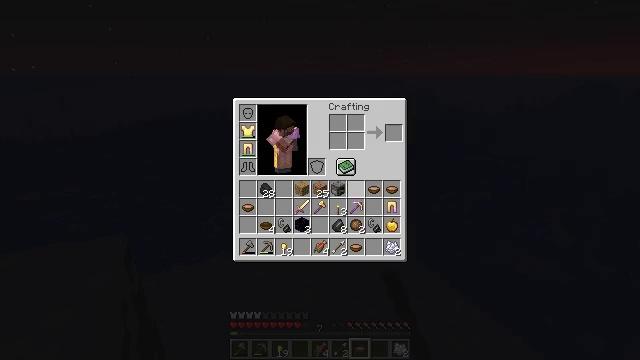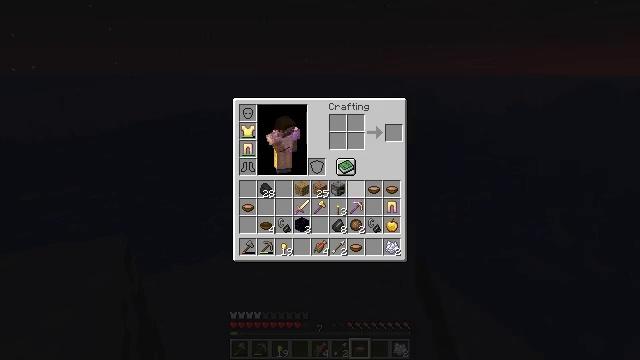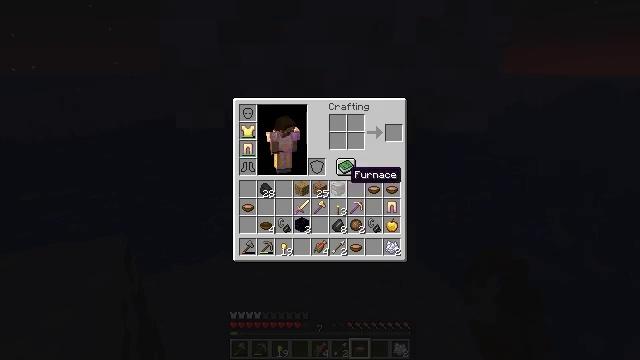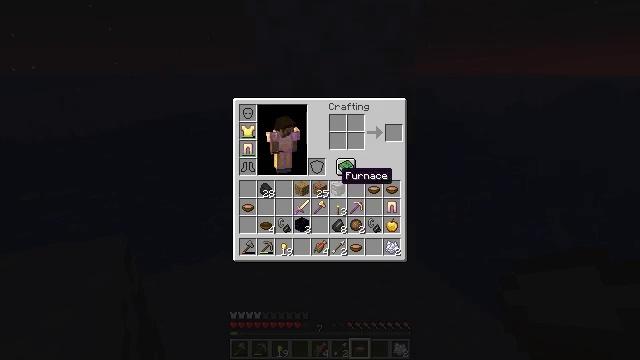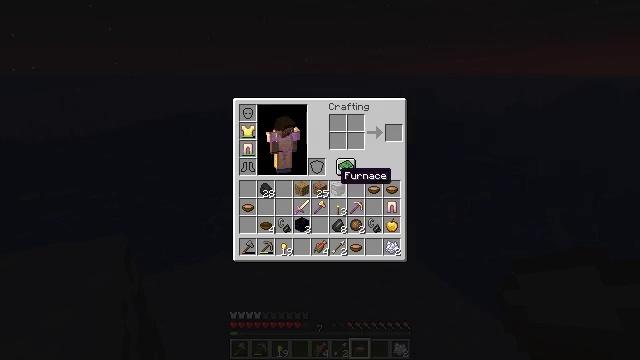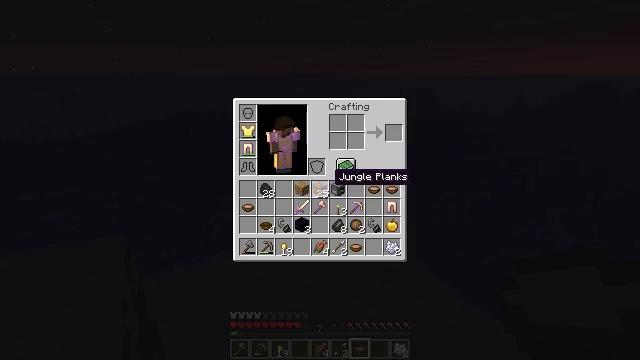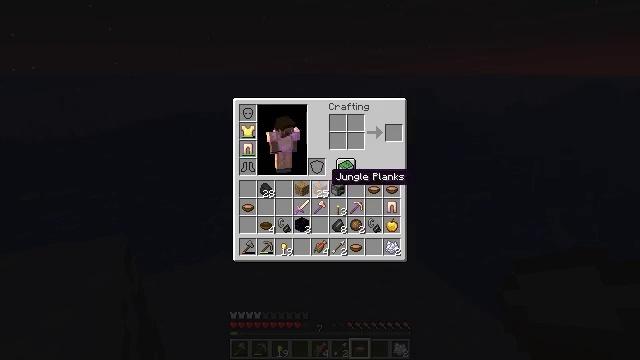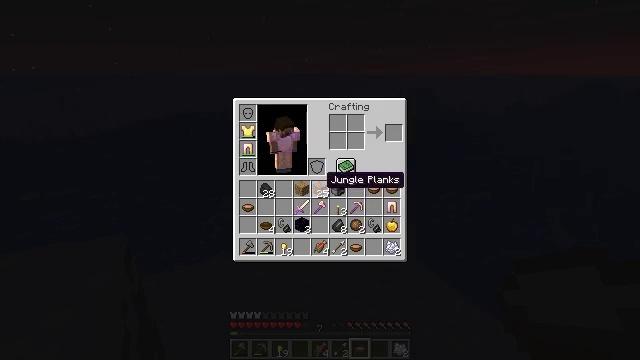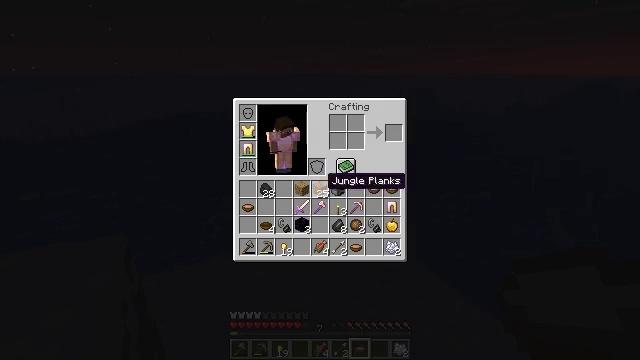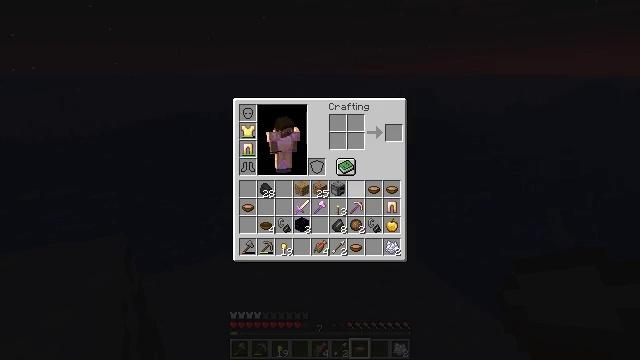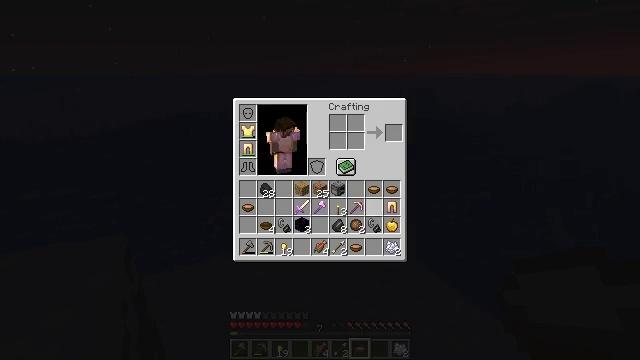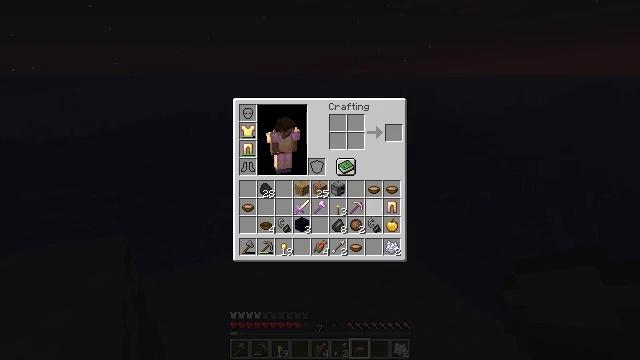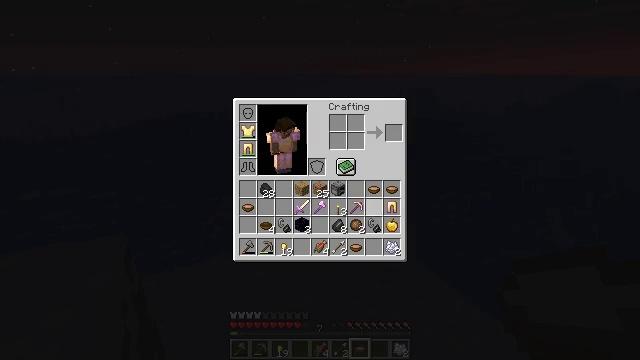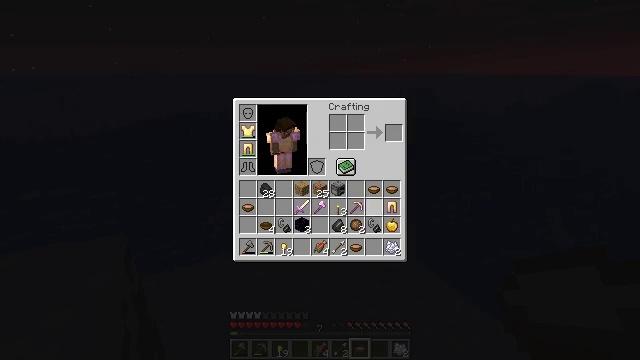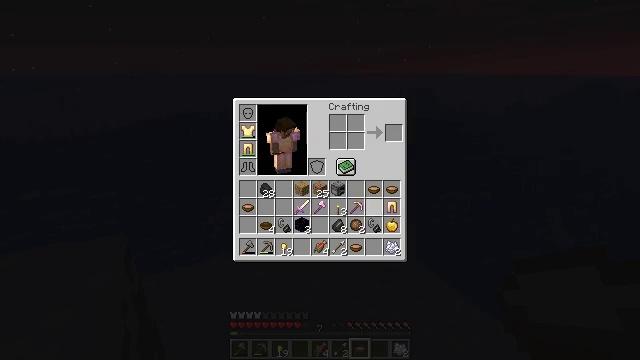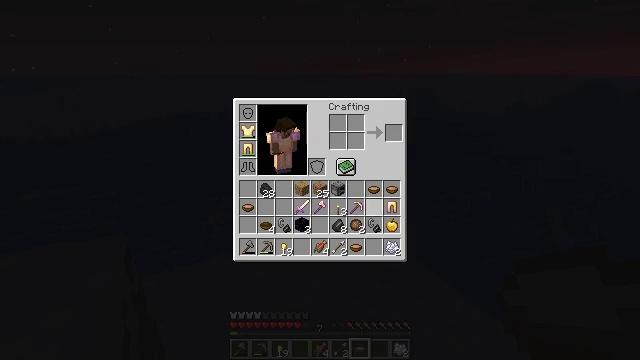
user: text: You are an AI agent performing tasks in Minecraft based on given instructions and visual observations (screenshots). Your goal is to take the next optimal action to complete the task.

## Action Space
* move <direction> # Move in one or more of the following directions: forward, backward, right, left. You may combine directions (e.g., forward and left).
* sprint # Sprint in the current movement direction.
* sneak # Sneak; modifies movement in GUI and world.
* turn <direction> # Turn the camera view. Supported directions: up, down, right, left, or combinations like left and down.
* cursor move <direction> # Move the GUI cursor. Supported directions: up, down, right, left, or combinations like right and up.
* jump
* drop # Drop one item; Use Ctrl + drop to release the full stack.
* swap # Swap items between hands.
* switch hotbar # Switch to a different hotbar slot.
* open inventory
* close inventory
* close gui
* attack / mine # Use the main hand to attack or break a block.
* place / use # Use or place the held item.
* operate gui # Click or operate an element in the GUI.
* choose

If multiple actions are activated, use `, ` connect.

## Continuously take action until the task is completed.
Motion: motion action
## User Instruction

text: Drop golden leggings.
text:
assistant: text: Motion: open gui
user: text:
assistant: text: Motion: cursor move left
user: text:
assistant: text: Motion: cursor move left
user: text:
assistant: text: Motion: no_op
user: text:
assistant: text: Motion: no_op
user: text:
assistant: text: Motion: no_op
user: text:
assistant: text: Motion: no_op
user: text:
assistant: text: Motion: no_op
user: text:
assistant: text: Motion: cursor move right
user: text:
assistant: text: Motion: cursor move right
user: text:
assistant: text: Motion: no_op
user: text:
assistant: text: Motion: no_op
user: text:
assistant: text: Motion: no_op
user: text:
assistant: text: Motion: no_op
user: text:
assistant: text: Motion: no_op
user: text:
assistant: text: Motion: no_op
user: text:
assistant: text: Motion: cursor move right
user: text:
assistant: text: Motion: no_op
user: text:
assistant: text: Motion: no_op
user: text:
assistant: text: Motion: no_op
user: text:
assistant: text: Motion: no_op
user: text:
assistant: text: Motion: no_op
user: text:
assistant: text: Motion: no_op
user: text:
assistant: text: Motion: no_op
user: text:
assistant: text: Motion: operate gui
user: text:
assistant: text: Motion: operate gui
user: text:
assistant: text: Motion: cursor move right and up
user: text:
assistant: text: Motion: cursor move right and up
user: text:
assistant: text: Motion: no_op
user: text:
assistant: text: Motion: no_op